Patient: sex F, age 56
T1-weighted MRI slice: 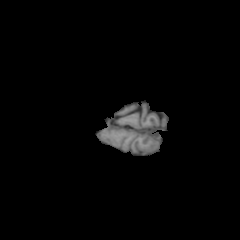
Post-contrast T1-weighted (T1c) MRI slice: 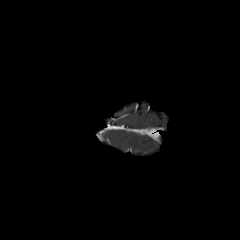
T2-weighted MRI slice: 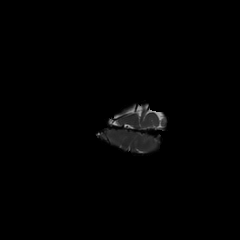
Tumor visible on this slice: no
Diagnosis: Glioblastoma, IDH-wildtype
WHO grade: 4